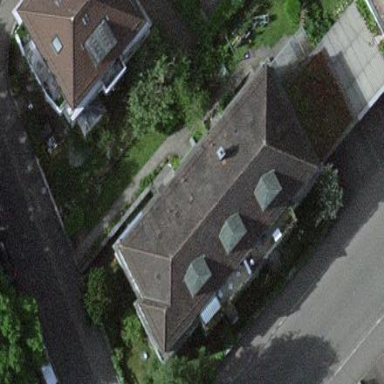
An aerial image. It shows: Residential building with brown hipped roof made of roof tiles.